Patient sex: F
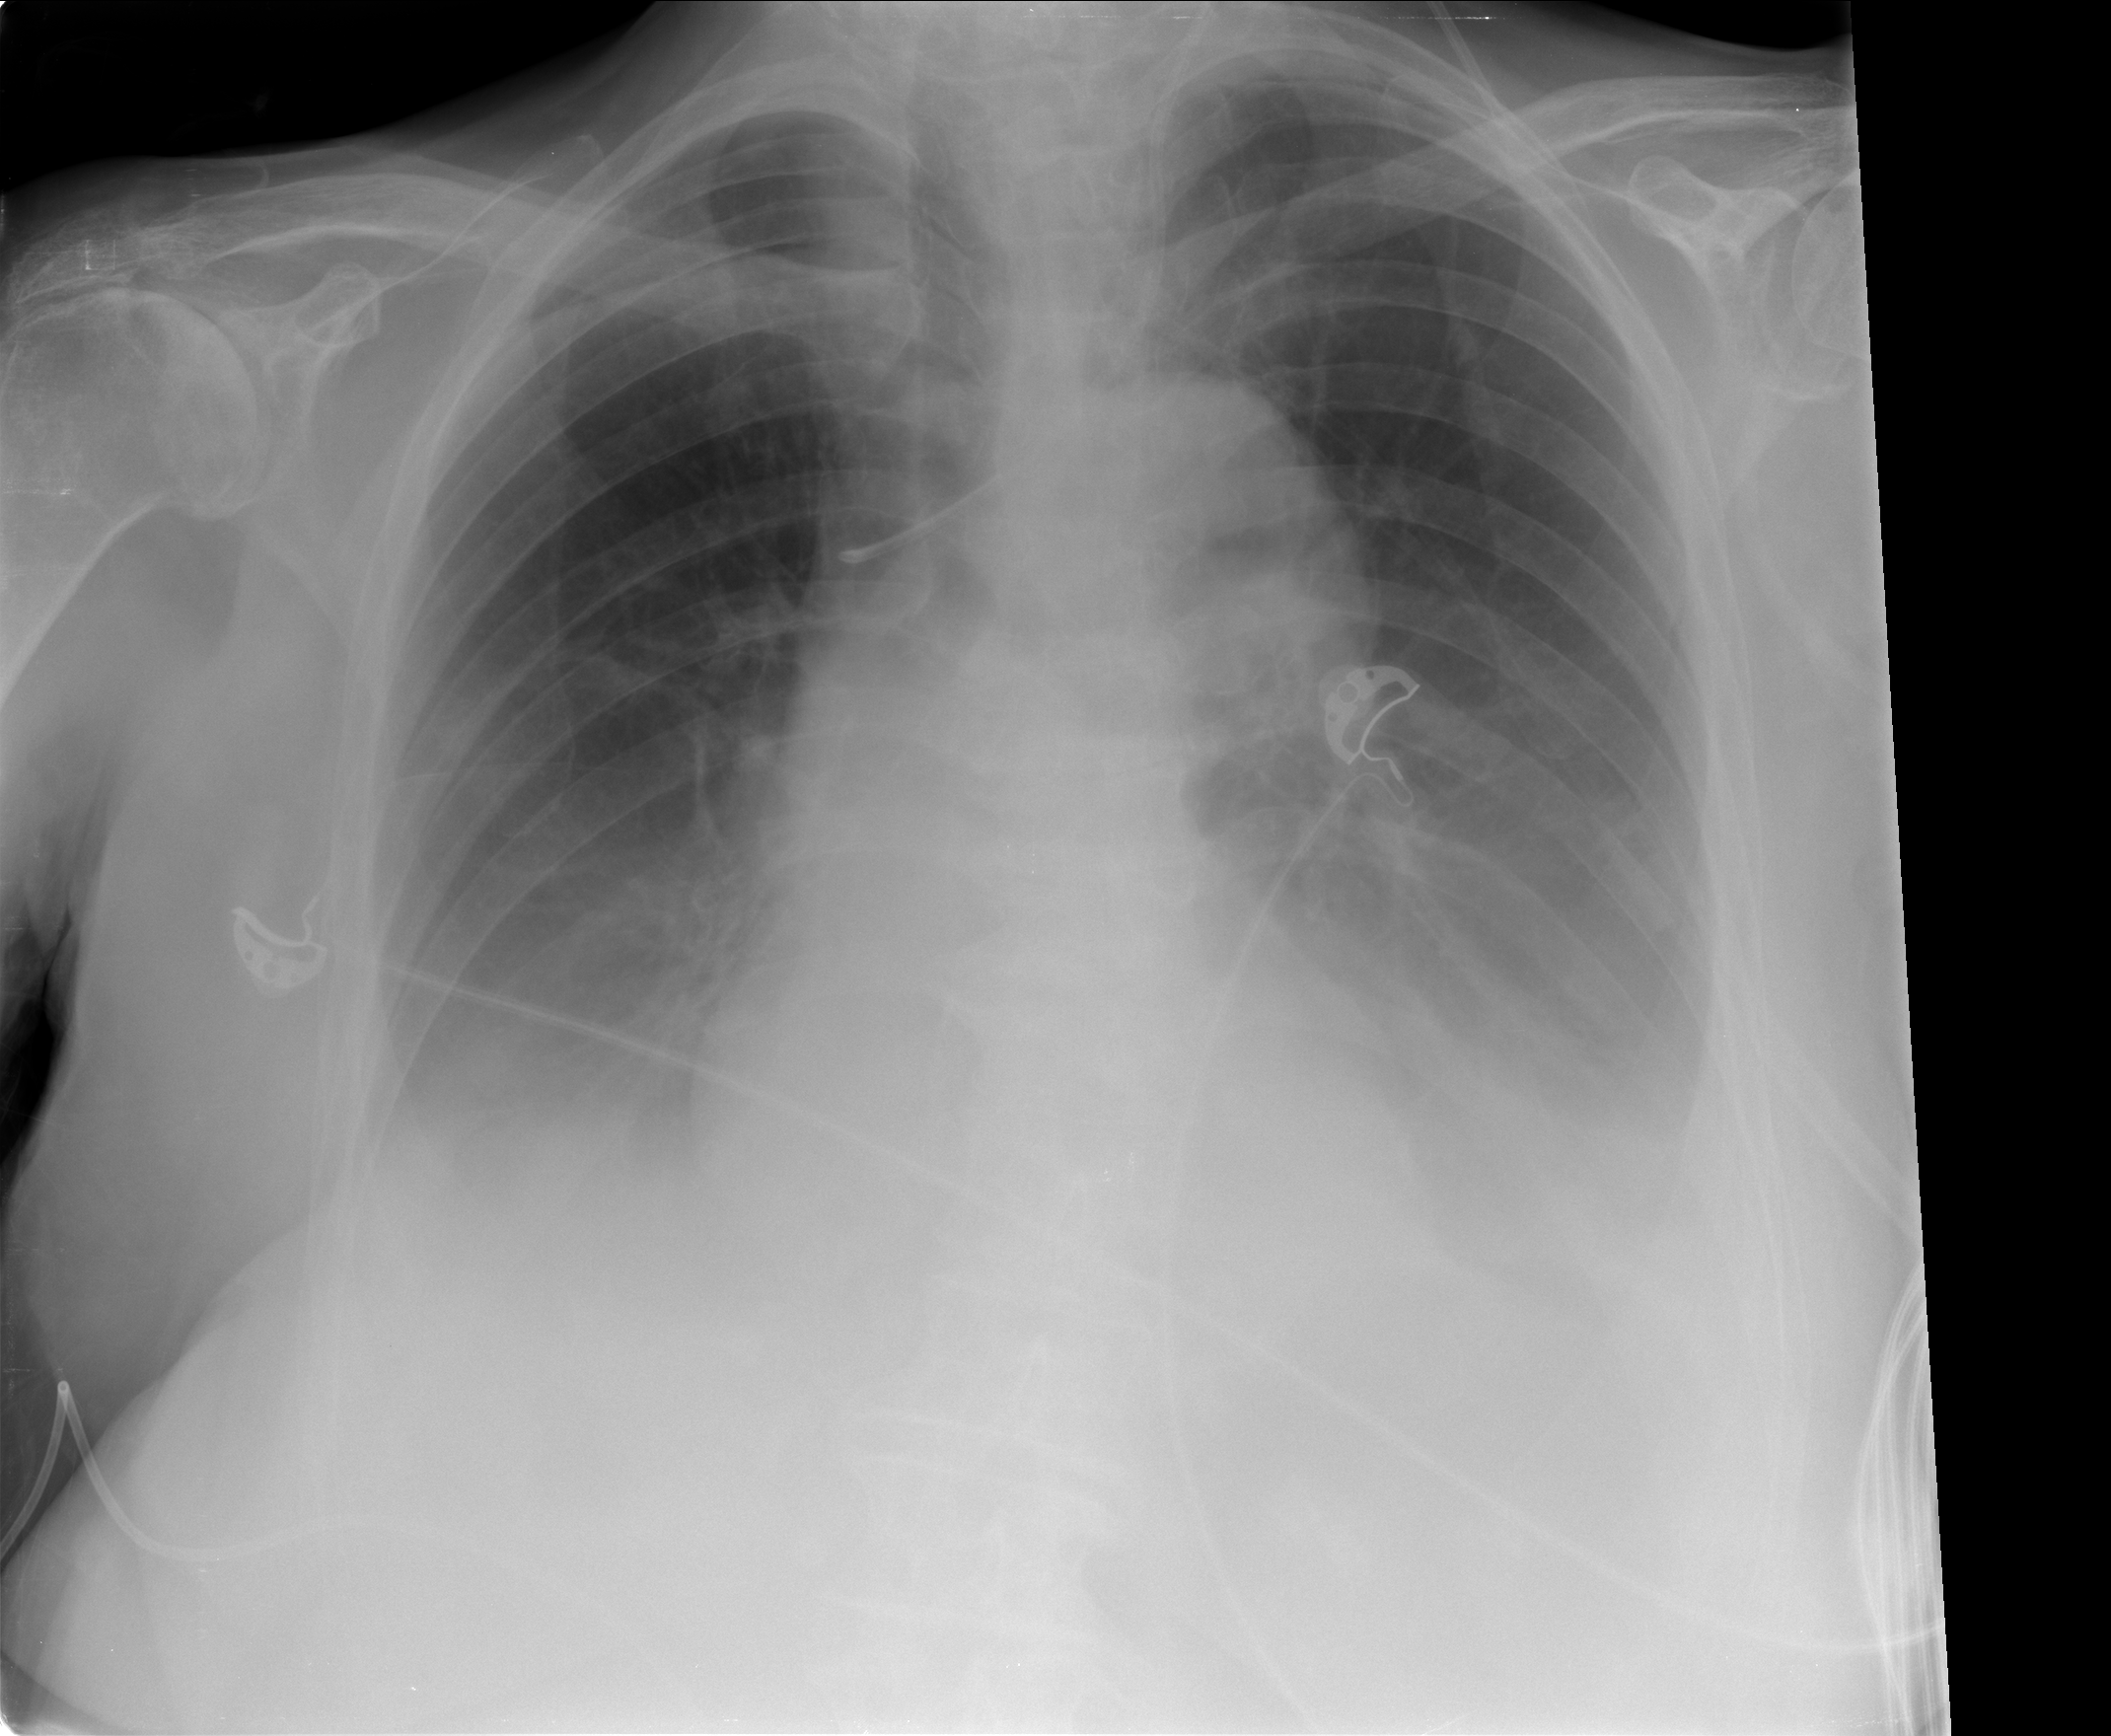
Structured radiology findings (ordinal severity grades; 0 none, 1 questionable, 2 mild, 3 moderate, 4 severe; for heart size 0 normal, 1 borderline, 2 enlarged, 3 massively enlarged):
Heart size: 0
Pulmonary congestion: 0
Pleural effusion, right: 2
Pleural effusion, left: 2
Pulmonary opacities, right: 0
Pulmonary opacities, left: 0
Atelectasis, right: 2
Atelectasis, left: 2